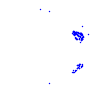
Particle: proton